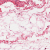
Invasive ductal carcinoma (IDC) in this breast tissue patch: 0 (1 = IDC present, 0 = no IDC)